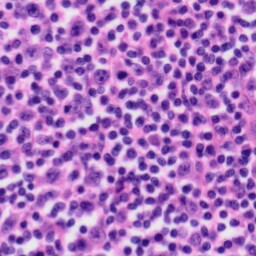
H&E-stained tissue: Tonsil